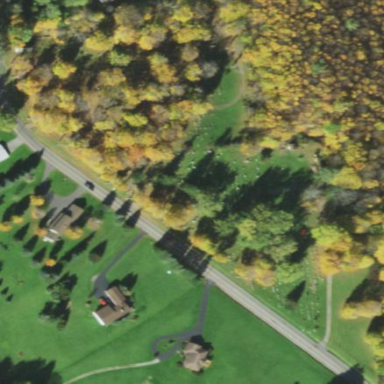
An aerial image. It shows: Cemetery.